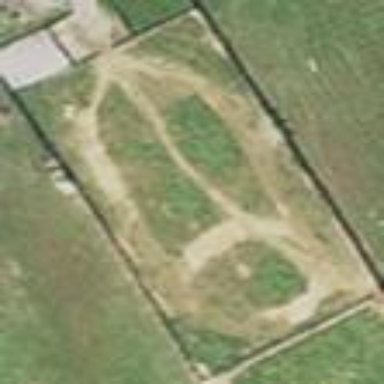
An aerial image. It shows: Equestrian pitch for leisure land sports.